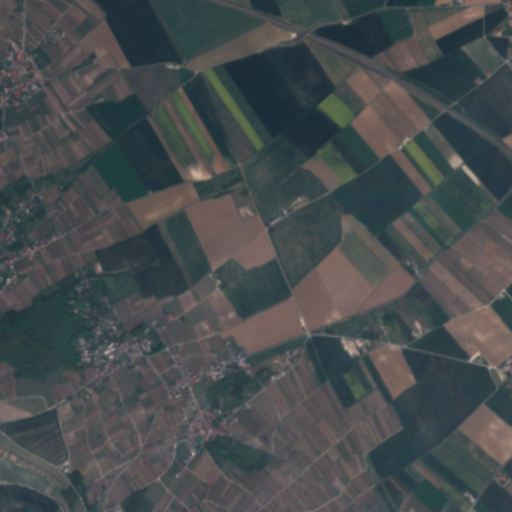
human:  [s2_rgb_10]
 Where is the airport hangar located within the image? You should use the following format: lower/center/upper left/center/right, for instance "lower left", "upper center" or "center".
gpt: The airport hangar is located in the upper right of the image.
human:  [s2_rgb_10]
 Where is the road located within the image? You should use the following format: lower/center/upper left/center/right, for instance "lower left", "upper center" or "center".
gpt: There is no road in the image.